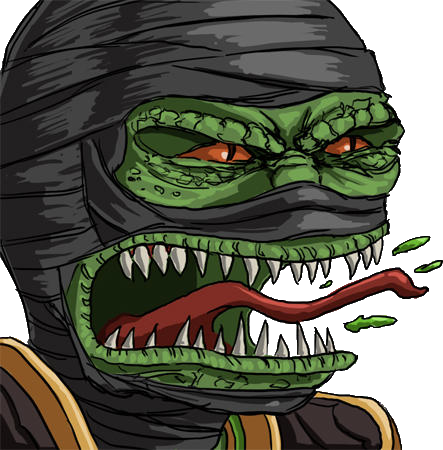
Label: 5_Pepe